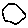
Label: hexagon